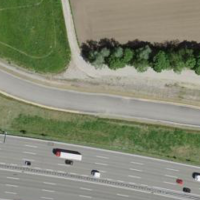
EUNIS habitat code: 57
Species observed at this site:
Milvus milvus
Columba palumbus